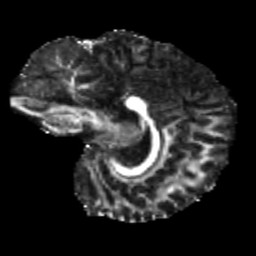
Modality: FA
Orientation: sagittal
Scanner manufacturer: siemens
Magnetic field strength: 3 T
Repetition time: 4 s
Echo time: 0.0594 s